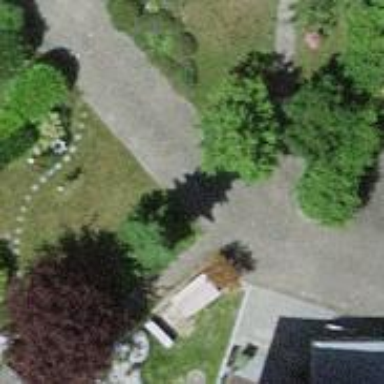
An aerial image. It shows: Driveway made of paving stones.